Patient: sex M, age 48
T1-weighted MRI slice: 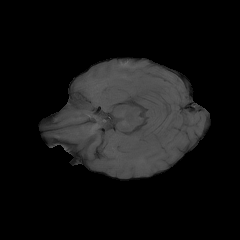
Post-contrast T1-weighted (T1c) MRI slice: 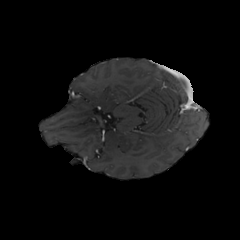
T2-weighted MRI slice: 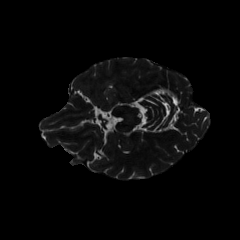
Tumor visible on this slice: no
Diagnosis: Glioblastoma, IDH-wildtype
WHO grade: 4